Question: I have two spinners, one where the user selects the food type and a second that is meant to display the food (e.g. Breakfast and Porridge). However my second spinner isn't displaying my foods. Why would this appear? Below is my MainActivity class and my Food class code.
'''
private void chooseBreakfast() {
planspinner1 = (Spinner) findViewById(R.id.planspinner);
List<Food> planlist = new ArrayList<Food>();
planlist.add(new Food("Porridge-35g/140cal",4));
planlist.add(new Food("Coffee-10g/10cal",1));
planlist.add(new Food("Toast-30g/90cal",3));
for(int i =0;i<planlist.size();i++){
System.out.println(planlist.get(i).getName()+ "has" + planlist.get(i).getCalories()+ "calories.");
}
ArrayAdapter<Food> planAdapter1 = new ArrayAdapter<Food>(this,android.R.layout.simple_spinner_item, planlist);
planAdapter1.setDropDownViewResource(android.R.layout.simple_spinner_dropdown_item);
planspinner1.setAdapter(planAdapter1);
}
public class Food {
private String mstrName;
private int mintCalories;
public Food(String pstrName, int pintCalories) {
mstrName = pstrName;
mintCalories = pintCalories;
}
public String getName() {
return mstrName;
}
public int getCalories() {
return mintCalories;
}
}
'''
Why would my second spinner appear like this?

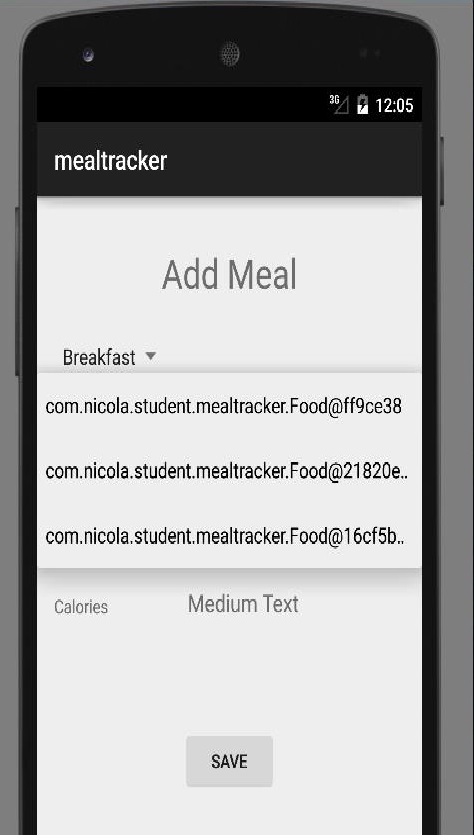
Answer: Override toString() method of your Food class and it might work.
'''
public class Food {
private String mstrName;
private int mintCalories;
public Food(String pstrName, int pintCalories) {
mstrName = pstrName;
mintCalories = pintCalories;
}
public String getName() {
return mstrName;
}
public int getCalories() {
return mintCalories;
}
public String toString() {
return getName();
}
}
'''